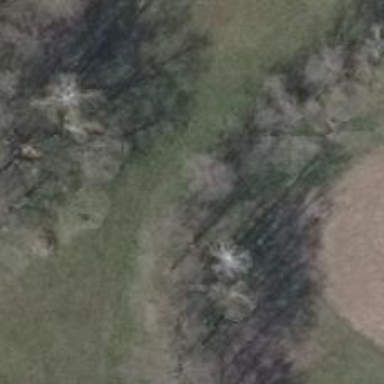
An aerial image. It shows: Row of trees in natural setting.